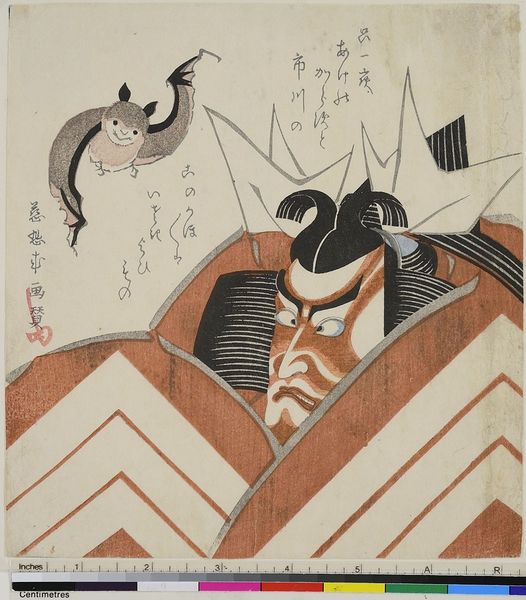
Künstler: Sakuragawa Jihinari
Standort: Hamburg
Institution: Museum für Kunst und Gewerbe Hamburg
Schlagwörter: theater, holzschnitt, schriftzeichen, druckgraphik, druckgrafik, china, krieger, zeit, schauspieler, farbholzschnitt, schauspielerin, fledermaus, kabuki, edo, reproduktionen, druckerzeugnisse, theateraufführung, säugetiere